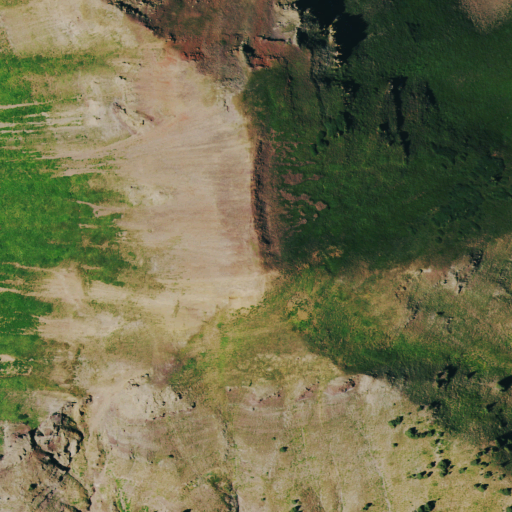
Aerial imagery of mountain in Colorado named Cumberland Mountain containing grassland, barren land, deciduous forest, herbaceous wetlands, evergreen forest, woody wetlands, and shrub